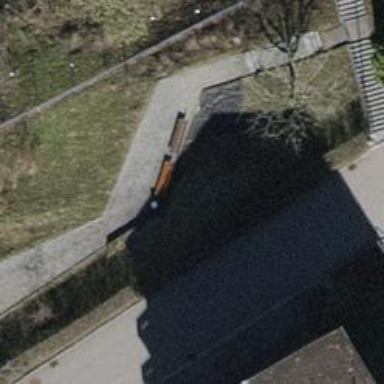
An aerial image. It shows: Bench.